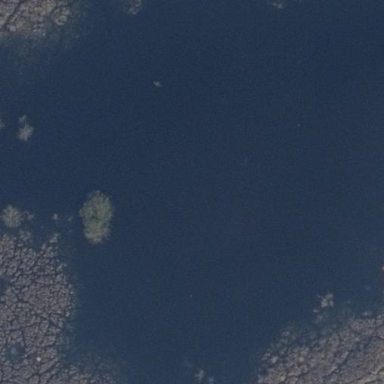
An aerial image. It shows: Beautiful lake surrounded by nature.